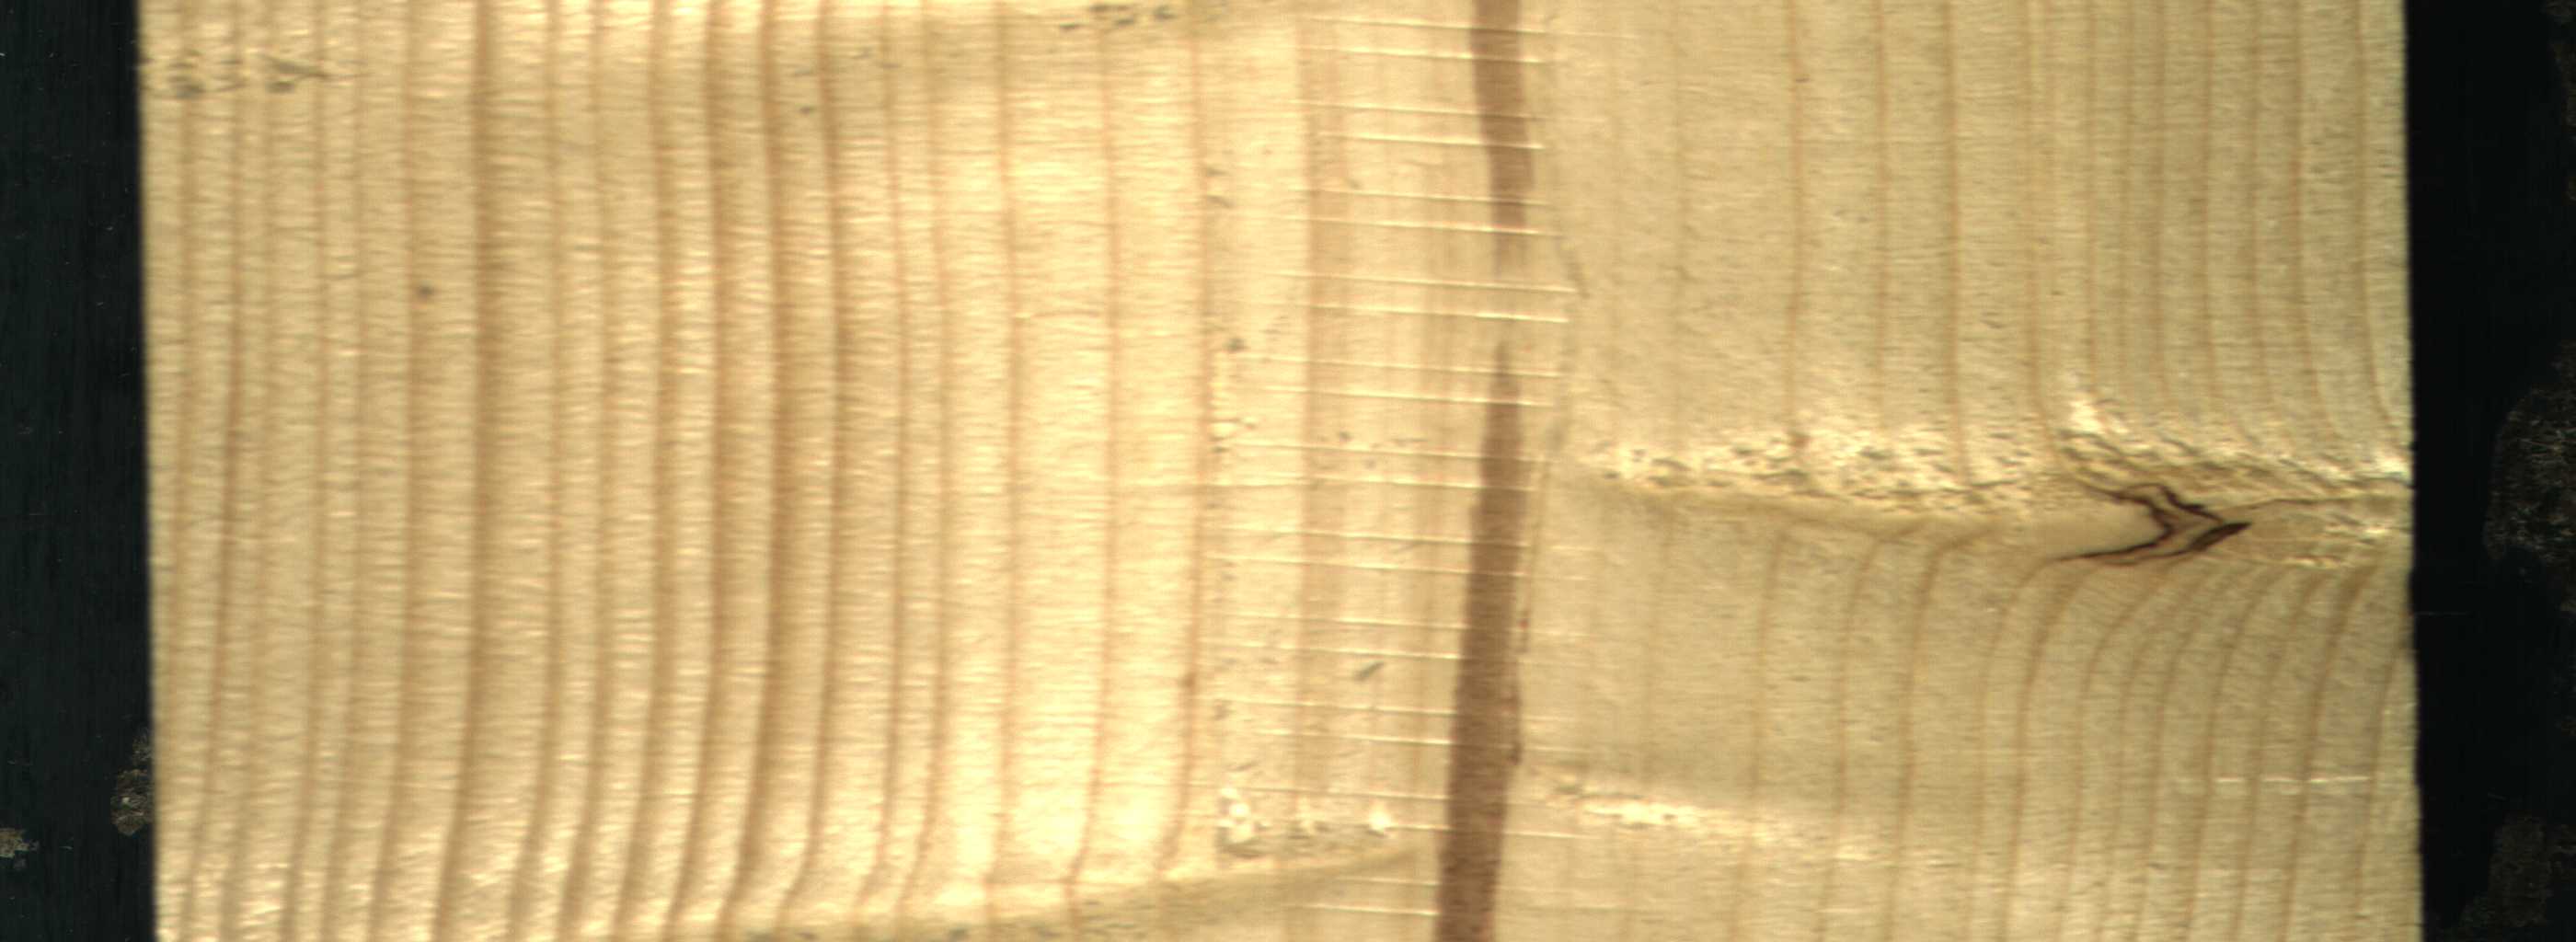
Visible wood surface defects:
Marrow
Marrow
Dead_Knot